Field crop: maize
Growth stage: 1
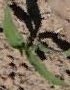
Species: maize